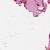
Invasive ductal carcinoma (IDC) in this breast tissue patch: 0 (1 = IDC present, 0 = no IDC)